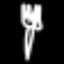
Label: fork